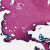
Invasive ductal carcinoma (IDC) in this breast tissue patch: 0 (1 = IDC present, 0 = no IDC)